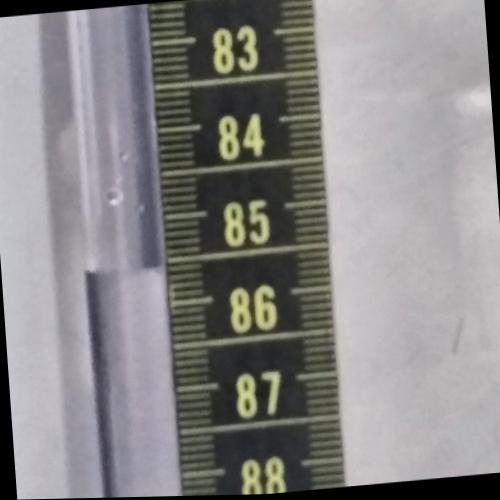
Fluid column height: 85.5 cm